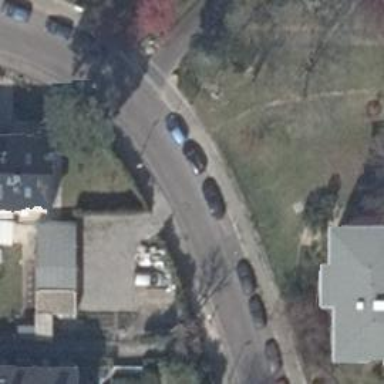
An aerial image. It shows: Residential road with asphalt surface. Both sides have sidewalks.